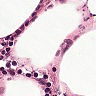
Metastatic tissue present: no